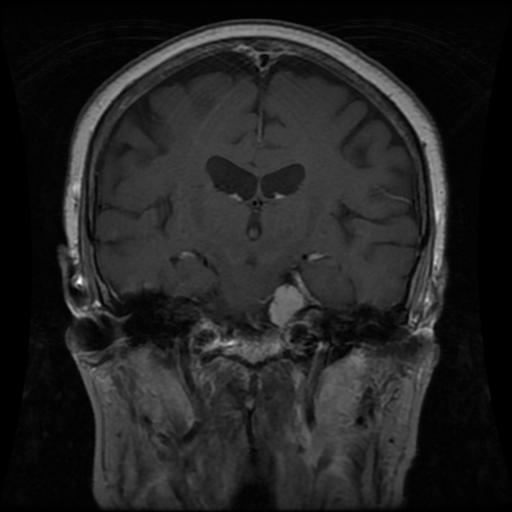
Label: meningioma